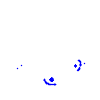
Particle: pion